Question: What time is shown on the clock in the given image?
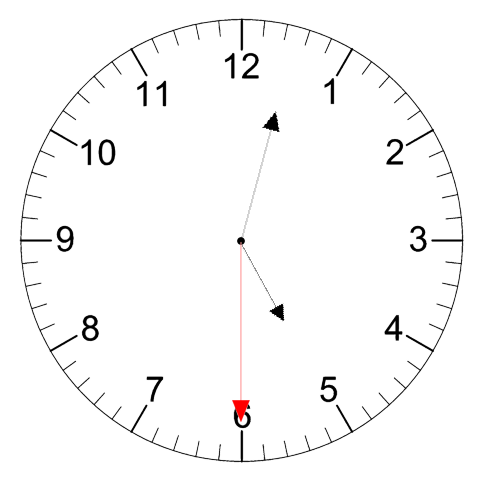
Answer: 05:02:30